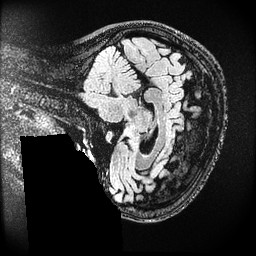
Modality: FLAIR
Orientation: sagittal
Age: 29
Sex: female
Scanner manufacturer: ge
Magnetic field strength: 3 T
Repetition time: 4.802 s
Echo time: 0.1157 s